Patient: sex M, age 46
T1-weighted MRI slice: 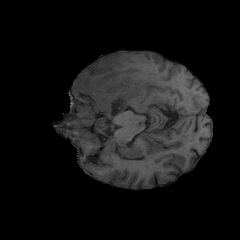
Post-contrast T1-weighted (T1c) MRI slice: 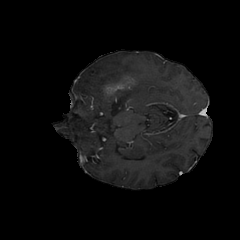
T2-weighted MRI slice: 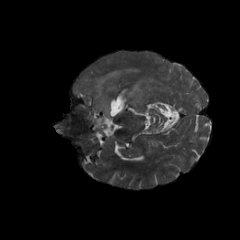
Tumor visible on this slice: yes
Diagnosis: Glioblastoma, IDH-wildtype
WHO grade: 4